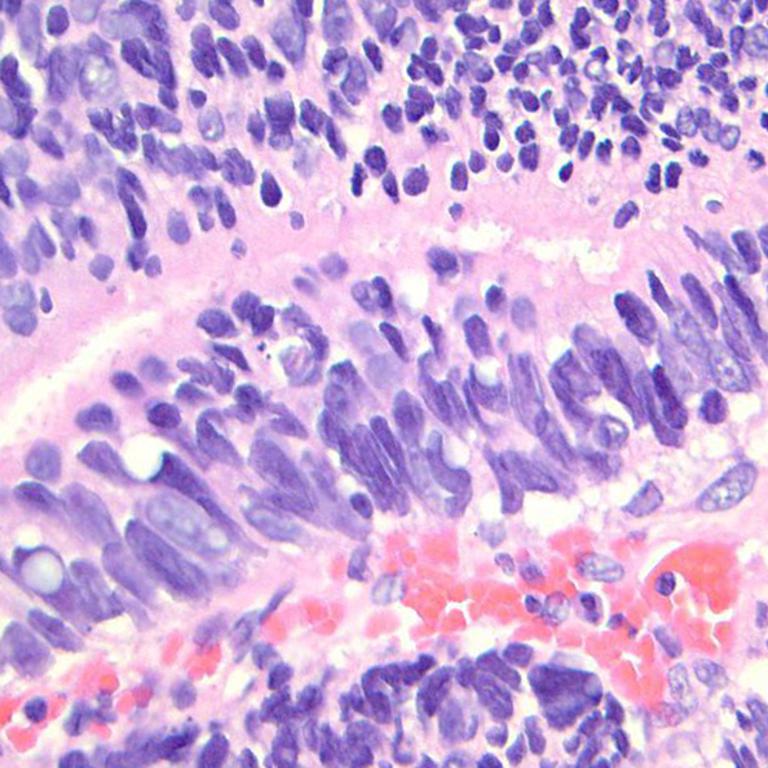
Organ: colon
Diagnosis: adenocarcinomas